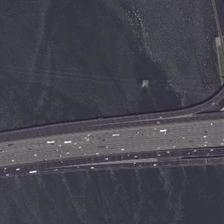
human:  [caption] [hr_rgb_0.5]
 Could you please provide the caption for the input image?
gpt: a bridge is on a black river .

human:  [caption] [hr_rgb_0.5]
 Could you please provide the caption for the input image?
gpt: a curved bridge with many colorful cars .

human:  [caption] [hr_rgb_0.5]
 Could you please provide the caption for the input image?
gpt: the river is wide and coloured with dark blue while there is a bridge above it .

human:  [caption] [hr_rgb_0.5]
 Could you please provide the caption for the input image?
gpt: two bridges are on a black river with many buildings on two sides of it .

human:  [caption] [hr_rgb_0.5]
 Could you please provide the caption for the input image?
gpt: a long bridge is on a wide river with black water .